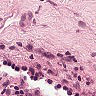
Metastatic tissue present: no